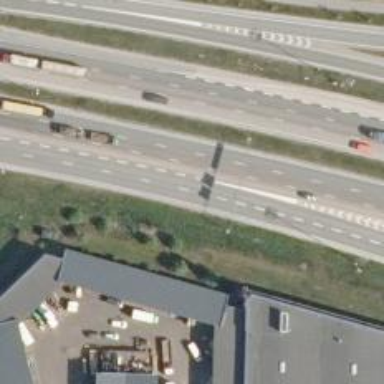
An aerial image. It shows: Trunk link road with asphalt surface.